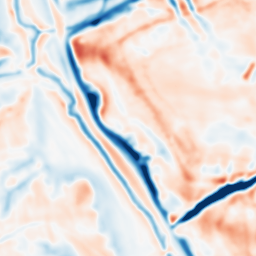
Category: multiscale
Decomposition family: dog_multiscale
Decomposition parameters: sigma_ratio: 1.4
n_scales: 4
base_sigma: 2
Upsampling method: cubic_catmull_rom
Upsampling parameters: scale: 2
Upsampling scale: 2